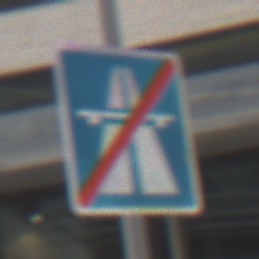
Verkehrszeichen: EndeAutbahn
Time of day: Midday
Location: Outdoor (Urban)
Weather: Overcast
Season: NotSpecified
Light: Natural